Question: first time poster so apologies for any mistakes. I have a web application connected to an Oracle database and don't understand why I am getting the NPE when trying to login:
<URL>:

It points to this method in my login bean:
'''
public String checkCredentials() {
String outcome = "";
User user = userHandler.findUserByUsername(username); <---NullPointerException
if (username.equals(user.getUserName())
&& password.equals(user.getPassword())) {
//clearFields();
switch (user.getUserType()) {
case "Super":
outcome = "Super";
break;
case "Admin":
outcome = "Admin";
break;
case "Teacher":
outcome = "Teacher";
break;
case "Parent":
outcome = "Parent";
break;
case "Student":
outcome = "Student";
break;
}
}
if (outcome.isEmpty()) {
clearFields();
FacesMessage msg = new FacesMessage("Username and/or password not recognised.");
FacesContext.getCurrentInstance().addMessage(null, msg);
}
return outcome;
}
'''
I have tested the following method in the handler to ensure the SQL pulls the correct info:
'''
public User findUserByUsername(String username) {
User u = null;
DatabaseConnection con = ConnectionManager.getInstance().getConnection();
con.prepareStatement(FIND_USER_BY_USERNAME);
con.setStatementParameter(1, username);
if (con.executePreparedStatement()) {
u = prepareUser(con.getResultSet());
}
con.close();
return u;
}
private User prepareUser(ResultSet rs) {
User u = null;
try {
if (rs.next()) {
u = new User(rs.getInt("UserId"),
rs.getString("fName"),
rs.getString("lName"),
rs.getString("userName"),
rs.getString("password"),
rs.getString("userType"),
rs.getInt("schoolID"));
}
} catch (SQLException sqle) {
sqle.getMessage();
}
return u;
}
'''
Here is my login xhtml:
'''
<h:body>
<ui:composition template="/template.xhtml">
<ui:define name="content">
<h2>Login</h2>
<h:messages class="error" />
<h:form>
<p>Username:
<h:inputText id="username"
maxlength="12"
required="true"
requiredMessage="Please enter your username"
title="Your username: "
value="#{login.username}" />
</p>
<p>Password:
<h:inputSecret id="password"
maxlength="15"
required="true"
requiredMessage="Please enter your password"
title="Your password: "
value="#{login.password}" />
</p>
<p>
<h:commandButton type="submit" value="Log-in" action="#{login.checkCredentials()}"/>
<h:commandButton type="reset" value="Reset" />
</p>
</h:form>
</ui:define>
</ui:composition>
</h:body>
'''
The username that is used where the NPE points is set by the user in the form, the username and password exist in my database and the SQL string 'FIND_USER_BY_USERNAME' pulls the correct user when tested separate. Would really appreciate a point in the right direction.
edit:
Login_UI:
'''
package Beans;
import ActiveRecord.User;
import ActiveRecord.UserHandler;
import java.io.Serializable;
import javax.inject.Named;
import javax.enterprise.context.SessionScoped;
import javax.faces.application.FacesMessage;
import javax.faces.context.FacesContext;
@Named(value = "login")
@SessionScoped
public class Login_UI implements Serializable {
private String username;
private String password;
private String userType;
private final transient UserHandler userHandler;
public Login_UI() {
clearFields();
userHandler = new UserHandler();
}
public String getUsername() {
return username;
}
public void setUsername(String username) {
this.username = username;
}
public String getPassword() {
return password;
}
public void setPassword(String password) {
this.password = password;
}
public String getUserType() {
return userType;
}
public void setUserType(String userType) {
this.userType = userType;
}
public void clearFields() {
username = "";
password = "";
}
public String checkCredentials() {
String outcome = "";
User user = userHandler.findUserByUsername(username);
if (username.equals(user.getUserName())
&& password.equals(user.getPassword())) {
//clearFields();
switch (user.getUserType()) {
case "Super":
outcome = "Super";
break;
case "Admin":
outcome = "Admin";
break;
case "Teacher":
outcome = "Teacher";
break;
case "Parent":
outcome = "Parent";
break;
case "Student":
outcome = "Student";
break;
}
}
if (outcome.isEmpty()) {
clearFields();
FacesMessage msg = new FacesMessage("Username and/or password not recognised.");
FacesContext.getCurrentInstance().addMessage(null, msg);
}
return outcome;
}
}
'''
userHandler:
'''
package ActiveRecord;
import Database.ConnectionManager;
import Database.DatabaseConnection;
import java.sql.ResultSet;
import java.sql.SQLException;
import java.util.ArrayList;
public class UserHandler {
private static final String FIND_USER_BY_USERNAME = "SELECT userID, fName, lName, "
+ "username, password, usertype, FK1_schoolID FROM UserInformation "
+ "WHERE UserName = ?";
private static final String FIND_USER_BY_ID = "SELECT fName, lName, userName, "
+ "password, userType, FK1_schoolID FROM UserInformation "
+ "WHERE userID = ?";
private static final String FIND_USER_BY_FNAME = "SELECT * FROM UserInformation "
+ "WHERE fName = ? "
+ "ORDER BY userID";
private static final String FIND_USER_BY_LNAME = "SELECT * FROM UserInformation "
+ "WHERE lName = ? "
+ "ORDER BY userID";
private static final String FIND_ALL_USERS = "SELECT * FROM UserInformation "
+ "ORDER BY userID";
private static final String FIND_STUDENT_BY_ID = "SELECT StudentID, yearGroup, "
+ "overallMarks, FK2_UserID FROM Student WHERE StudentID = ? ";
private static final String FIND_STUDENT_BY_YEARGROUP = "SELECT StudentID, yearGroup, "
+ "overallMarks, FK2_UserID FROM Student WHERE yearGroup = ? "
+ "ORDER BY studentID";
private static final String FIND_ALL_STUDENTS = "SELECT * FROM Student "
+ "LEFT JOIN UserInformation ON Student.FK2_UserId = UserInformation.UserId "
+ "ORDER BY Student.studentId";
private User prepareUser(ResultSet rs) {
User u = null;
try {
if (rs.next()) {
u = new User(rs.getInt("UserId"),
rs.getString("fName"),
rs.getString("lName"),
rs.getString("userName"),
rs.getString("password"),
rs.getString("userType"),
rs.getInt("schoolID"));
System.out.println("Test: prepUser");
}
} catch (SQLException sqle) {
sqle.getMessage();
}
return u;
}
private ArrayList<User> prepareUsers(ResultSet rs) {
ArrayList<User> u = new ArrayList();
try {
while (rs.next()) {
u.add(new User(rs.getInt("UserId"),
rs.getString("fName"),
rs.getString("lName"),
rs.getString("userName"),
rs.getString("password"),
rs.getString("userType"),
rs.getInt("schoolID")));
}
} catch (SQLException sqle) {
sqle.getMessage();
}
return u;
}
private Student prepareStudent(ResultSet rs) {
Student s = null;
try {
if (rs.next()) {
s = new Student(rs.getInt("StudentId"),
rs.getInt("yearGroup"),
rs.getInt("overallMarks"),
rs.getInt("FK1_StudenttestID"),
rs.getInt("FK2_UserID"));
}
} catch (SQLException sqle) {
sqle.getMessage();
}
return s;
}
private ArrayList<Student> prepareStudents(ResultSet rs) {
ArrayList<Student> s = new ArrayList();
try {
while (rs.next()) {
s.add(new Student(rs.getInt("StudentId"),
rs.getInt("yearGroup"),
rs.getInt("overallMarks"),
rs.getInt("FK1_StudenttestID"),
rs.getInt("FK2_UserID")));
}
} catch (SQLException sqle) {
sqle.getMessage();
}
return s;
}
public User findUserById(int userId) {
User u = null;
DatabaseConnection con = ConnectionManager.getInstance().getConnection();
con.prepareStatement(FIND_USER_BY_ID);
con.setStatementParameter(1, userId);
if (con.executePreparedStatement()) {
u = prepareUser(con.getResultSet());
}
con.close();
return u;
}
public ArrayList<User> findUserByFirstName(String fName) {
ArrayList<User> u = null;
DatabaseConnection con = ConnectionManager.getInstance().getConnection();
con.prepareStatement(FIND_USER_BY_FNAME);
con.setStatementParameter(1, fName);
if (con.executePreparedStatement()) {
u = prepareUsers(con.getResultSet());
}
con.close();
return u;
}
public ArrayList<User> findUserByLastName(String lName) {
ArrayList<User> u = null;
DatabaseConnection con = ConnectionManager.getInstance().getConnection();
con.prepareStatement(FIND_USER_BY_LNAME);
con.setStatementParameter(1, lName);
if (con.executePreparedStatement()) {
u = prepareUsers(con.getResultSet());
}
con.close();
return u;
}
public User findUserByUsername(String username) {
User u = null;
DatabaseConnection con = ConnectionManager.getInstance().getConnection();
con.prepareStatement(FIND_USER_BY_USERNAME);
con.setStatementParameter(1, username);
if (con.executePreparedStatement()) {
u = prepareUser(con.getResultSet());
}
con.close();
return u;
}
public ArrayList<User> findAllUsers() {
ArrayList<User> u = null;
DatabaseConnection con = ConnectionManager.getInstance().getConnection();
con.prepareStatement(FIND_ALL_USERS);
if (con.executePreparedStatement()) {
u = prepareUsers(con.getResultSet());
}
con.close();
return u;
}
public Student findStudentById(int studentId) {
Student s = null;
DatabaseConnection con = ConnectionManager.getInstance().getConnection();
con.prepareStatement(FIND_STUDENT_BY_ID);
con.setStatementParameter(1, studentId);
if (con.executePreparedStatement()) {
s = prepareStudent(con.getResultSet());
}
con.close();
return s;
}
public ArrayList<Student> findStudentByYearGroup() {
ArrayList<Student> s = null;
DatabaseConnection con = ConnectionManager.getInstance().getConnection();
con.prepareStatement(FIND_STUDENT_BY_YEARGROUP);
if (con.executePreparedStatement()) {
s = prepareStudents(con.getResultSet());
}
con.close();
return s;
}
public ArrayList<Student> findAllStudents() {
ArrayList<Student> s = null;
DatabaseConnection con = ConnectionManager.getInstance().getConnection();
con.prepareStatement(FIND_ALL_STUDENTS);
if (con.executePreparedStatement()) {
s = prepareStudents(con.getResultSet());
}
con.close();
return s;
}
public boolean createUser(User u) {
boolean userCreated = false;
ArrayList<User> users = findAllUsers();
boolean found = false;
for (User x : users) {
if (x.getUserName().equals(u.getUserName())) {
found = true;
}
}
if (!found) {
try {
u.insert();
userCreated = true;
} catch (Exception e) {
e.getMessage();
}
}
return userCreated;
}
public boolean deleteUser(User u) {
boolean deleted = false;
if (u != null) {
try {
u.delete();
deleted = true;
} catch (Exception e) {
e.getMessage();
}
}
return deleted;
}
}
'''
Apologies for all the edits, I have found the problem just not sure how to fix it, my singleton database connection should create a pool of 5 available connections DatabaseConnection con = ConnectionManager.getInstance().getConnection(); but during this call it returns a null connection
'''
package Database;
import java.sql.Connection;
import java.sql.DriverManager;
import java.sql.PreparedStatement;
import java.sql.ResultSet;
import java.sql.SQLException;
public class DatabaseConnection {
private static final String DATABASE_URL = "removed";
private final ConnectionManager connManager;
private Connection conn = null;
private PreparedStatement stmt = null;
private ResultSet rs = null;
private int updateCount = -1;
public DatabaseConnection(ConnectionManager connectionManager) throws SQLException {
connManager = connectionManager;
DriverManager.registerDriver(new oracle.jdbc.driver.OracleDriver());
conn = DriverManager.getConnection(DATABASE_URL);
}
public void close() {
connManager.releaseConnection(this);
}
public boolean prepareStatement(String sql) {
boolean statementPrepared = false;
try {
stmt = conn.prepareStatement(sql);
statementPrepared = true;
} catch (SQLException sqle) {
sqle.getMessage();
}
return statementPrepared;
}
public boolean executePreparedStatement() {
boolean resultSetAvailable = false;
try {
resultSetAvailable = stmt.execute();
updateCount = stmt.getUpdateCount();
rs = stmt.getResultSet();
} catch (SQLException sqle) {
sqle.getMessage();
}
return resultSetAvailable;
}
public boolean setStatementParameter(int paramIndex, boolean paramValue) {
boolean paramSet = false;
if (stmt != null) {
try {
stmt.setBoolean(paramIndex, paramValue);
paramSet = true;
} catch (SQLException sqle) {
sqle.getMessage();
}
}
return paramSet;
}
public boolean setStatementParameter(int paramIndex, String paramValue) {
boolean paramSet = false;
if (stmt != null) {
try {
stmt.setString(paramIndex, paramValue);
paramSet = true;
} catch (SQLException sqle) {
sqle.getMessage();
}
}
return paramSet;
}
public boolean setStatementParameter(int paramIndex, int paramValue) {
boolean paramSet = false;
if (stmt != null) {
try {
stmt.setInt(paramIndex, paramValue);
paramSet = true;
} catch (SQLException sqle) {
sqle.getMessage();
}
}
return paramSet;
}
public int getUpdateCount() {
return updateCount;
}
public ResultSet getResultSet() {
return rs;
}
}
package Database;
import java.sql.SQLException;
import java.util.ArrayList;
public class ConnectionManager {
private static final ConnectionManager instance = new ConnectionManager();
private final ArrayList<DatabaseConnection> available;
private final ArrayList<DatabaseConnection> busy;
private ConnectionManager() {
available = new ArrayList();
busy = new ArrayList();
for (int i = 0; i < 5; i++) {
try {
available.add(new DatabaseConnection(this));
} catch (SQLException sqle) {
sqle.getMessage();
}
}
}
public static ConnectionManager getInstance() {
return instance;
}
public DatabaseConnection getConnection() {
DatabaseConnection connection = null;
synchronized (this) {
if (!available.isEmpty()) {
connection = available.remove(0); <---This gets skipped over as available is never added to
busy.add(connection);
}
}
return connection;
}
public void releaseConnection(DatabaseConnection connection) {
if (connection != null) {
synchronized (this) {
if (busy.remove(connection)) {
available.add(connection);
}
}
}
}
}
'''
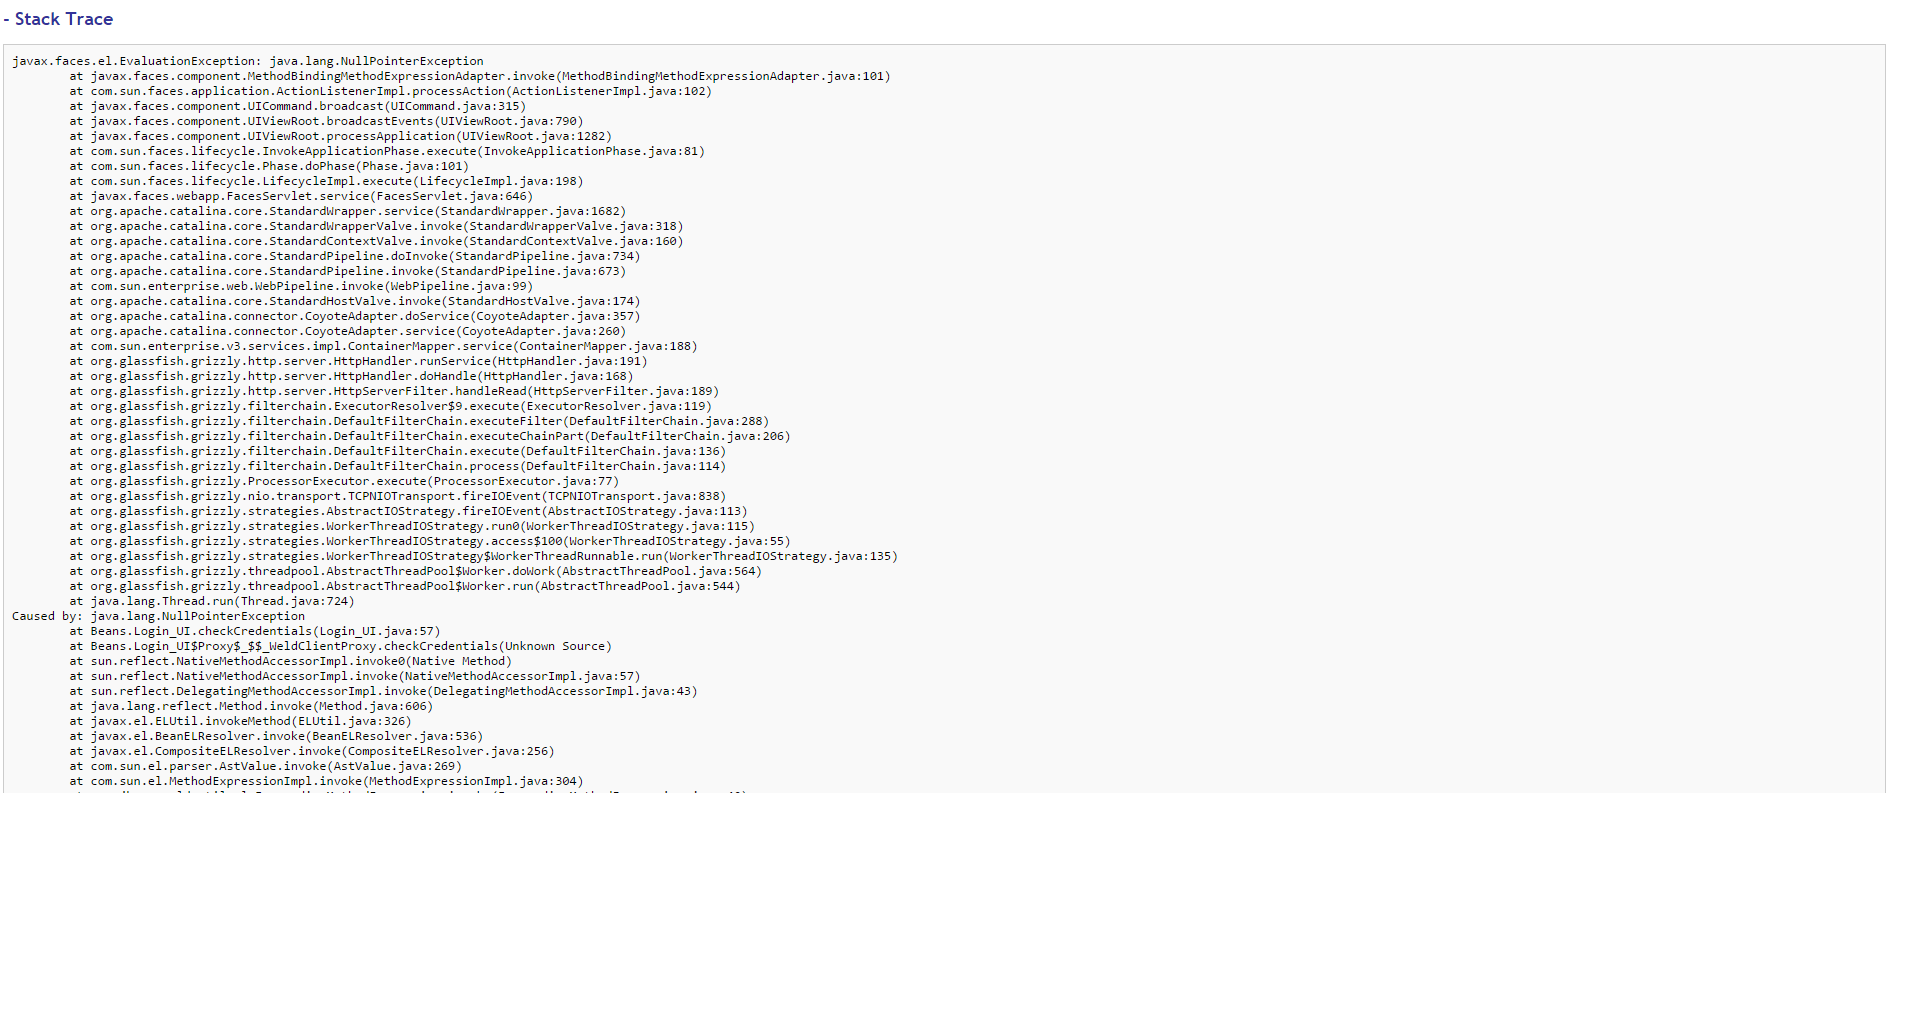
Answer: It seems that the error lies somewhere with your custom built connection pool. While it is tempting to create one yourself, it's not very simple because it can easily mess up the API, the transaction management, the pool auto-sizing when more connections than expected are needed. I would suggest that you use one of the libraries that are already there, and do the job perfectly, such as C3PO. After that, your ConnectionPool/CollectionManager singleton can be as simple as this:
'''
public class ConnectionPool {
private static ComboPooledDataSource cpds;
private static class ConnectionPoolHolder {
private static final ConnectionPool INSTANCE = new ConnectionPool();
}
private ConnectionPool() {
cpds = new ComboPooledDataSource();
try {
cpds.setDriverClass(ServerConfig.JDBC_DRIVER_CLASS); //loads the jdbc driver
} catch (PropertyVetoException e) {
e.printStackTrace();
}
cpds.setJdbcUrl(ServerConfig.CONNECTION_STRING);
cpds.setUser(ServerConfig.DB_USER);
cpds.setPassword(ServerConfig.DB_PASS);
// the settings below are optional -- c3p0 can work with defaults
cpds.setMinPoolSize(ServerConfig.MIN_POOL_SIZE);
cpds.setAcquireIncrement(5);
cpds.setMaxPoolSize(ServerConfig.MAX_POOL_SIZE);
cpds.setTestConnectionOnCheckin(true);
cpds.setPreferredTestQuery("select 1");
cpds.setTestConnectionOnCheckout(true);
cpds.setIdleConnectionTestPeriod(9000);
}
public static ConnectionPool getInstance() {
return ConnectionPoolHolder.INSTANCE;
}
public Connection getConnection() {
try {
return cpds.getConnection();
} catch (SQLException e) {
e.printStackTrace();
}
return null;
}
}
'''